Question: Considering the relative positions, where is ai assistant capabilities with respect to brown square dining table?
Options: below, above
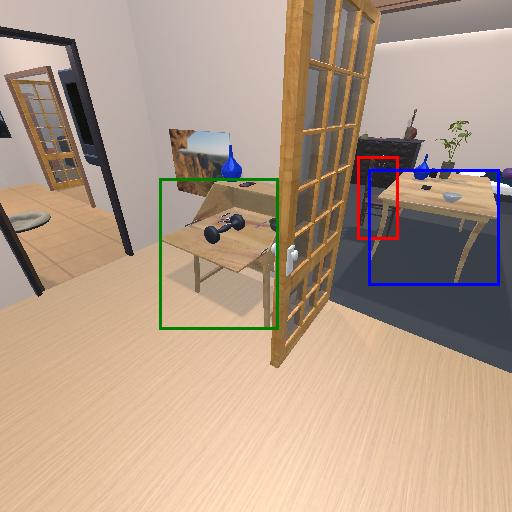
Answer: below